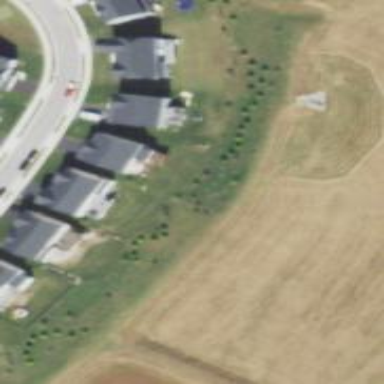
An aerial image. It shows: Row of trees that serve as landmark.